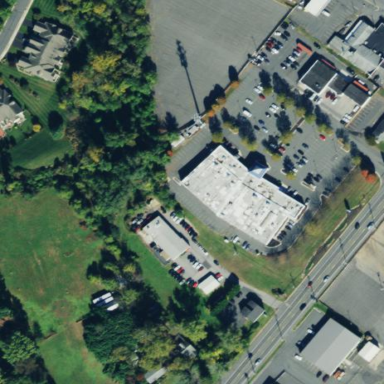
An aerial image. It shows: Retail building.